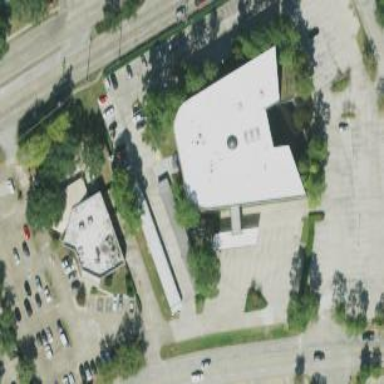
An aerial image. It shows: Commercial building.